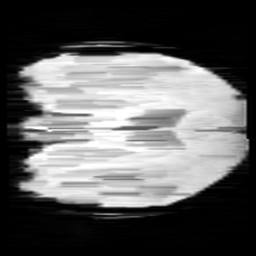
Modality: minIP
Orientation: coronal
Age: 9
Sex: male
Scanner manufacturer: siemens
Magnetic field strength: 3 T
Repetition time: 0.027 s
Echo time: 0.02 s